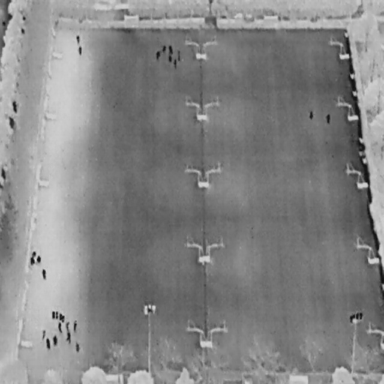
There are 27 People in the infrared image.